Question: I have a validator that has the associated error text set as below.
'''
<asp:RequiredFieldValidator ID="RequiredFieldValidator2" ValidationGroup="1" ControlToValidate="EmailTB"
Text="<div class='error-left'></div><div class='error-inner'>required</div>"
Display="Static" Width="100%" runat="server" SetFocusOnError="true" />
'''
I put this validator on the third td of a tr. Th first two td are the name of the field and a textbox. The problem is that even if the error text is not shown, it seams to dstort the whole table layout by having width and height. I understand that ASP>NET uses javascript to make the text inside visible when the error text should be shown, but I don't like the fact that the layout is distorted by the height of a label which should not be activated. Look in the photo bellow:

Observations:
- This is the only validator in the form, this is why the tr for the email is so high (as the error-left class has this height)
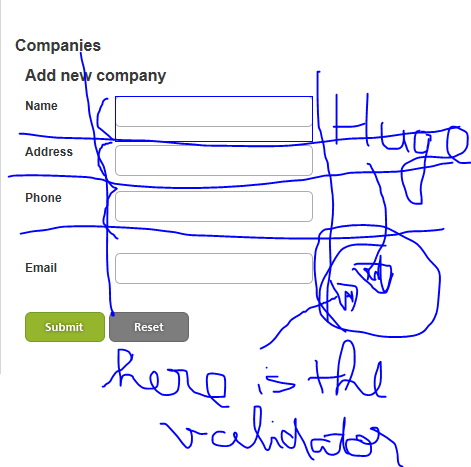
Answer: Change the <URL> until it's triggered.